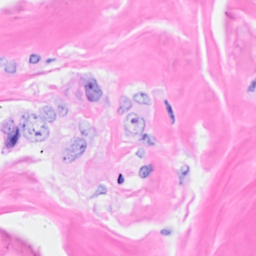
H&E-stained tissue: Breast